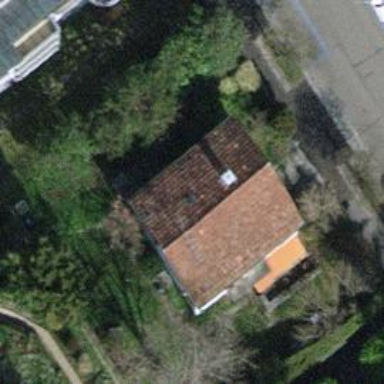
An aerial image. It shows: Simple house.